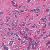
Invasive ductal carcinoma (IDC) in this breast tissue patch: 0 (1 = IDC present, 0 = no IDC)